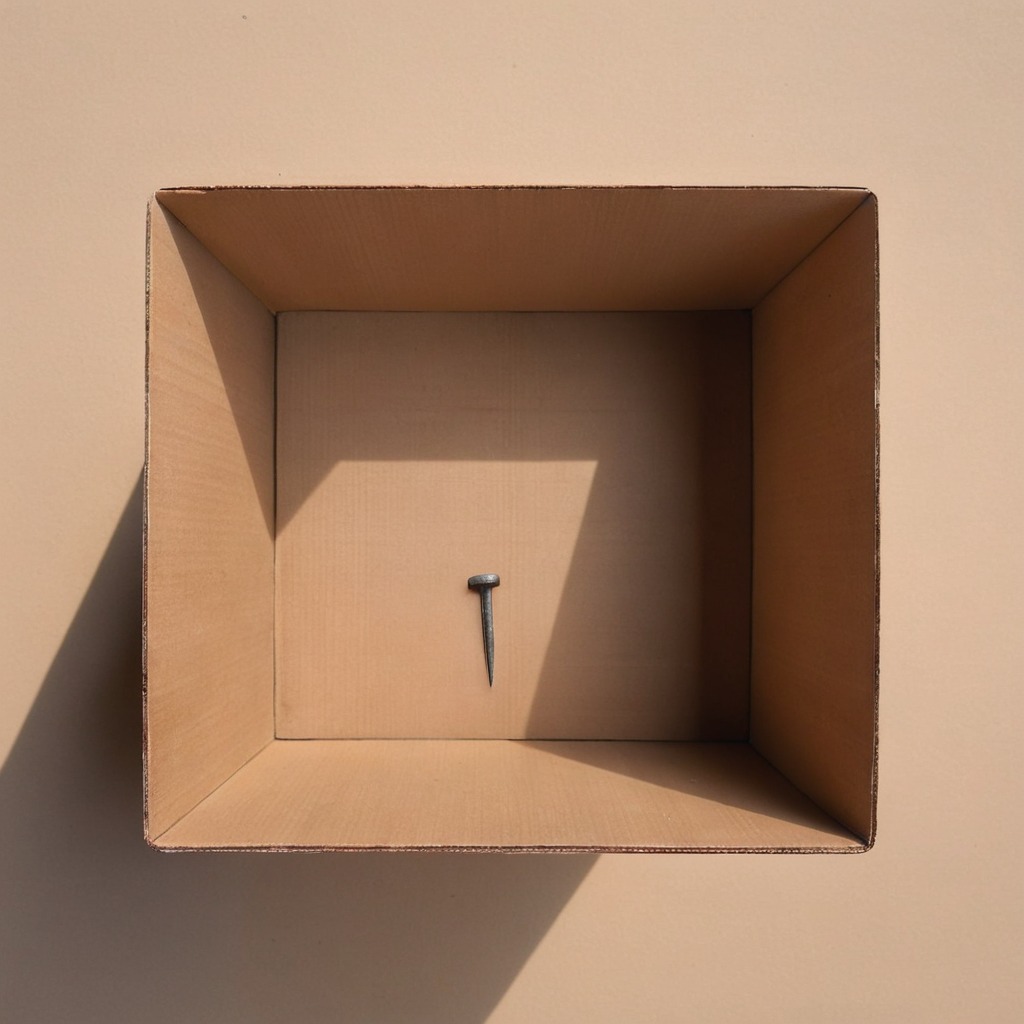
An iron nail is lying on the clean dry cardboard box surface in an outdoor workshop during daytime bright natural light soft shadows slightly creased but